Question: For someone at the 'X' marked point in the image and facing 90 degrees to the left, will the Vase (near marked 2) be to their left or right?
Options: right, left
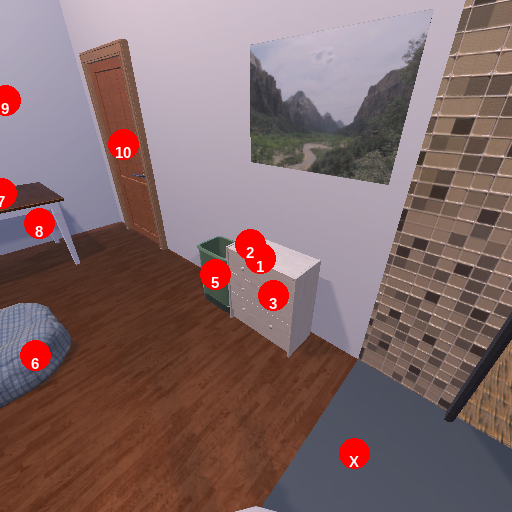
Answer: right